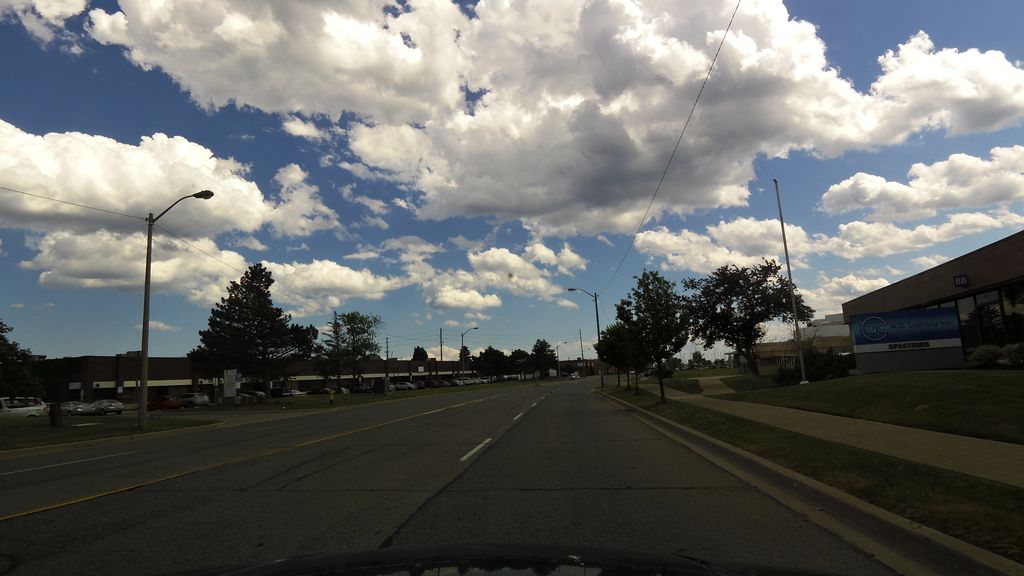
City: toronto